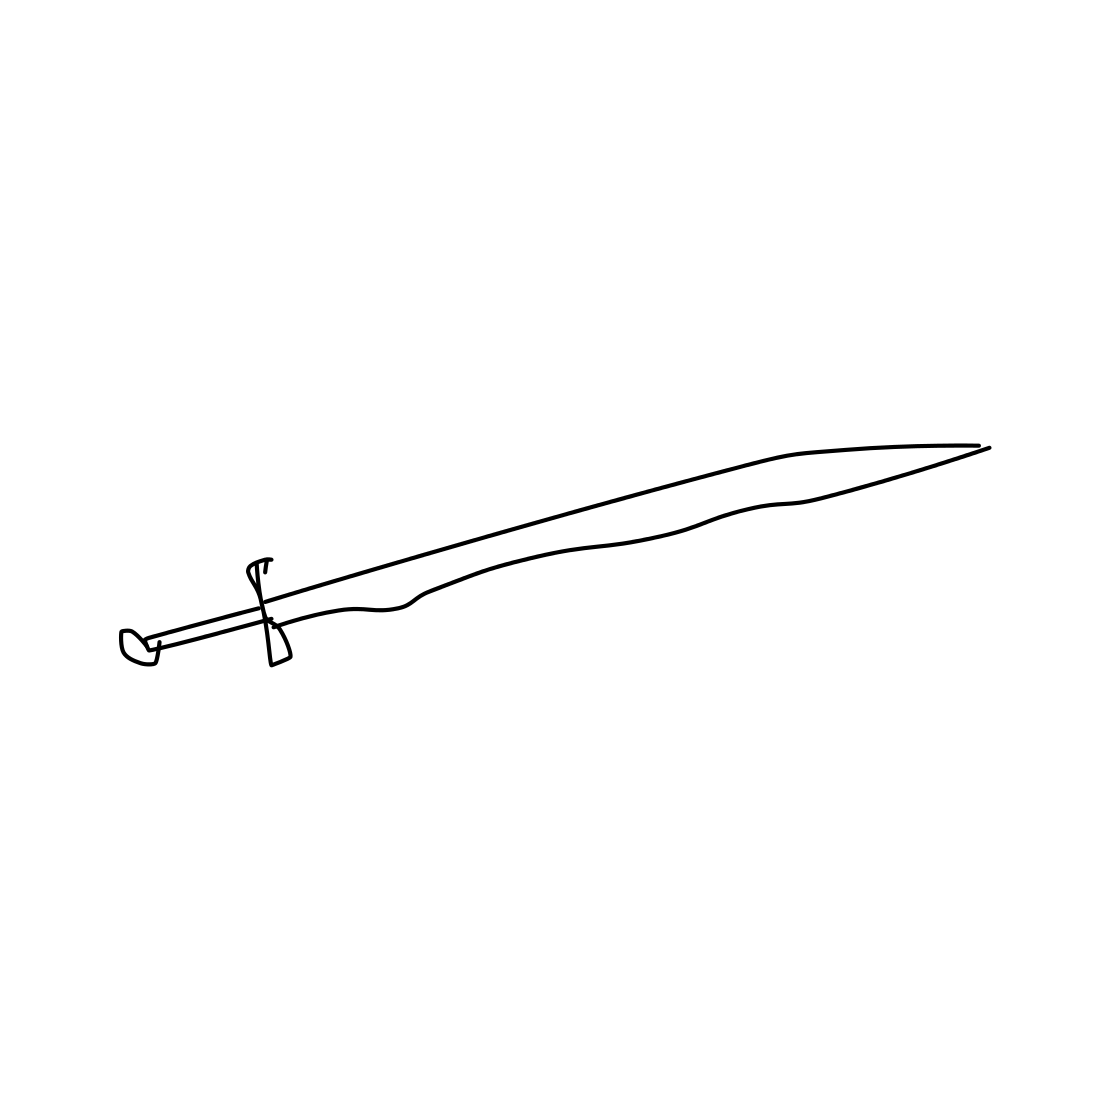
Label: sword